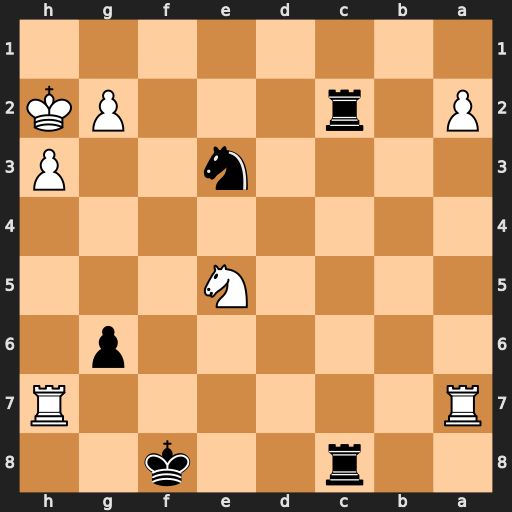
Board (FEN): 2r2k2/R6R/6p1/4N3/8/4n2P/P1r3PK/8
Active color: b
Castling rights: -
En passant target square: -
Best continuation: Rxg2+ Kh1 Rc1#